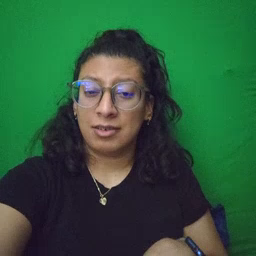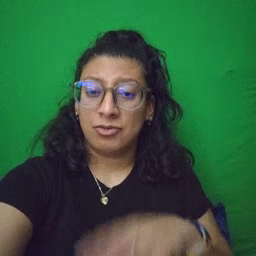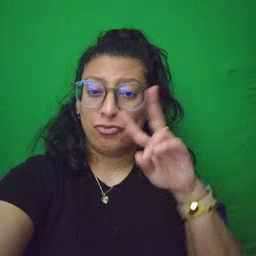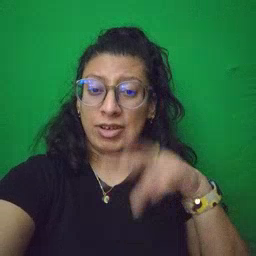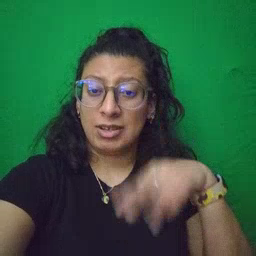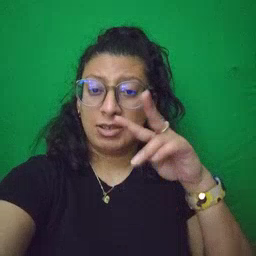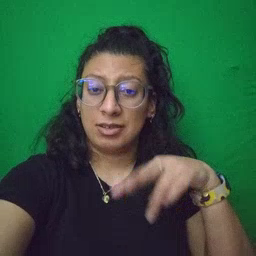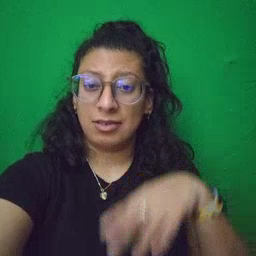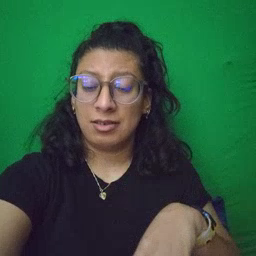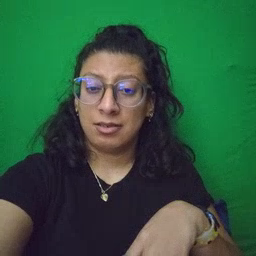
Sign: read